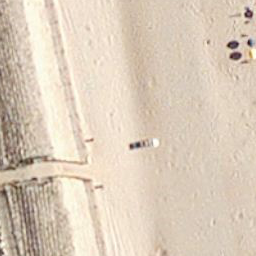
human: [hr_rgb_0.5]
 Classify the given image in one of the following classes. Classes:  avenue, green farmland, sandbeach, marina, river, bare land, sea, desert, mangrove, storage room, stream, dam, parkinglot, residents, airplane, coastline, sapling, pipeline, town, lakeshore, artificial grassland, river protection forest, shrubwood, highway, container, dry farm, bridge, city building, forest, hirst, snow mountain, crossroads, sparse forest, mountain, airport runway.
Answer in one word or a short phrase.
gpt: sandbeach